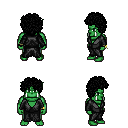
a pixel art fantasy rpg character, male body template, orc, green skin, gray robe, teal pants, black curly afro hairstyle, bracelets, four views (front, back, left, right), 2x2 character sprite sheet, small pixel art, hard edges, no anti-aliasing